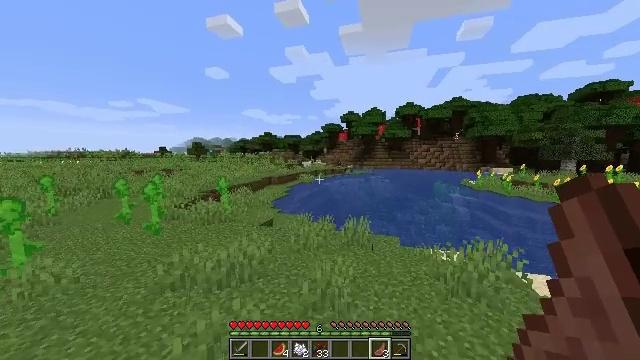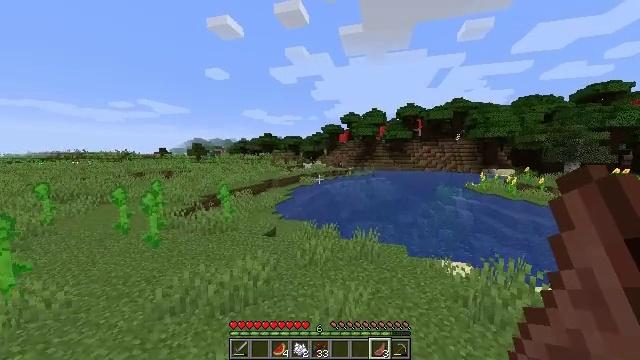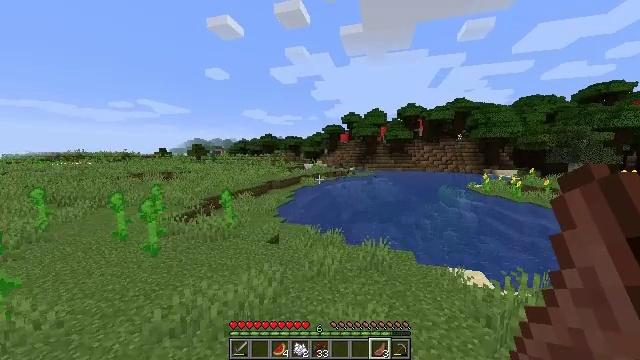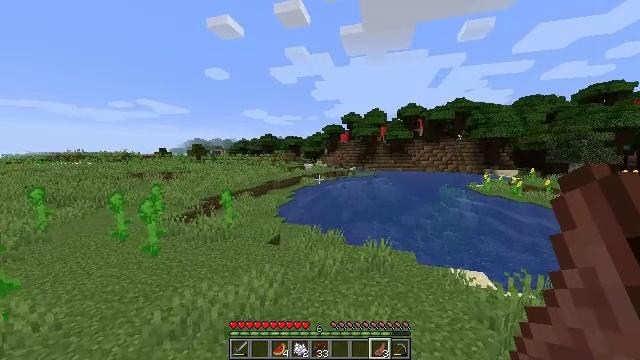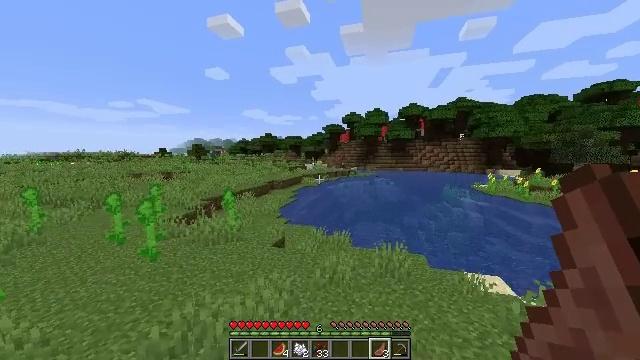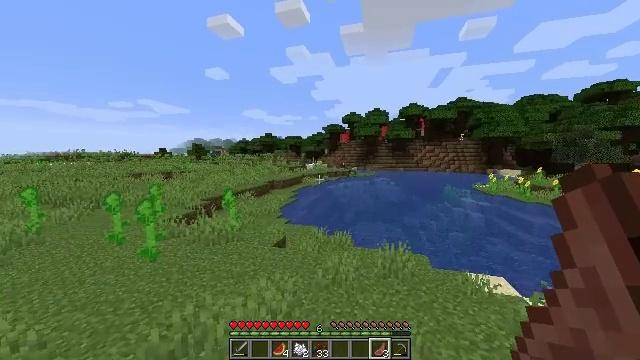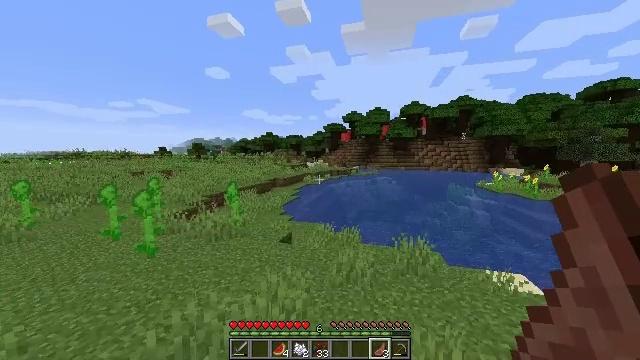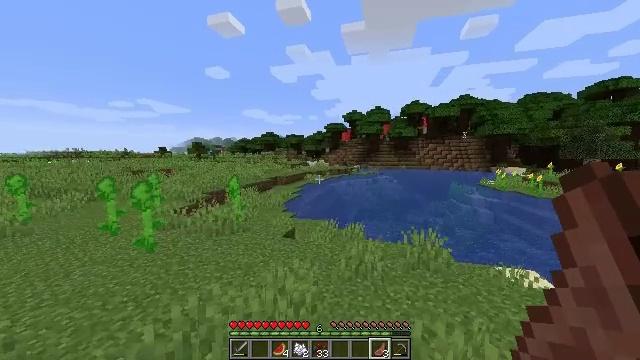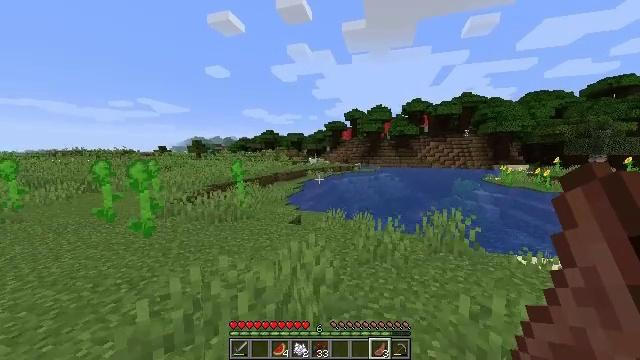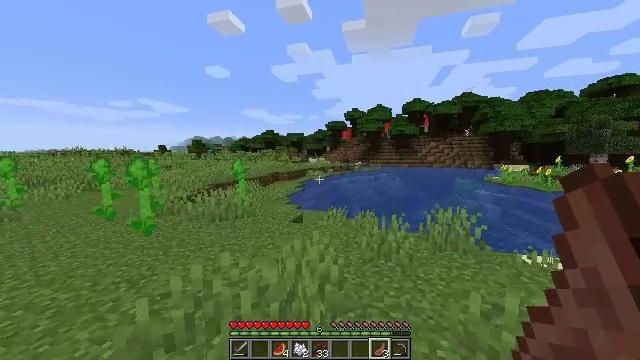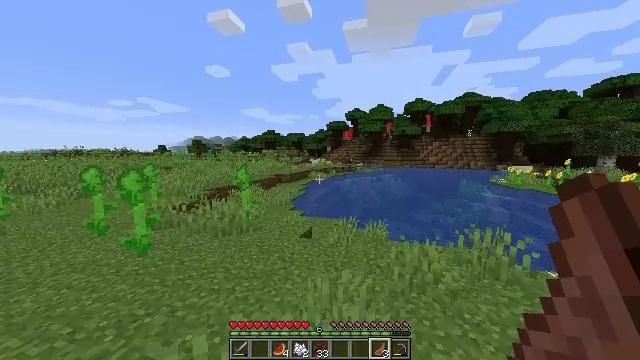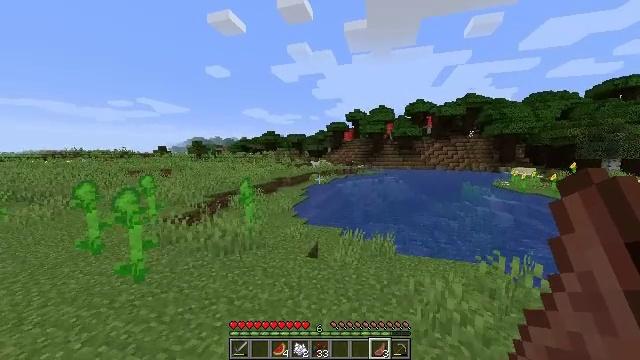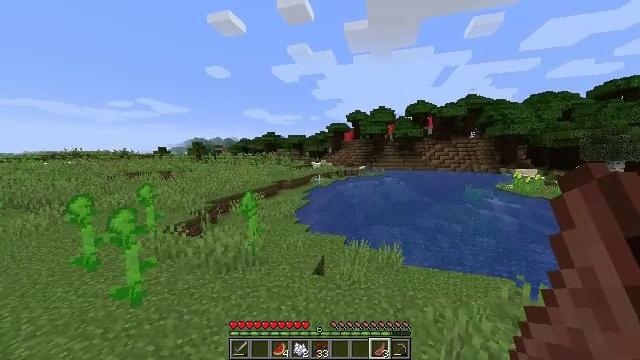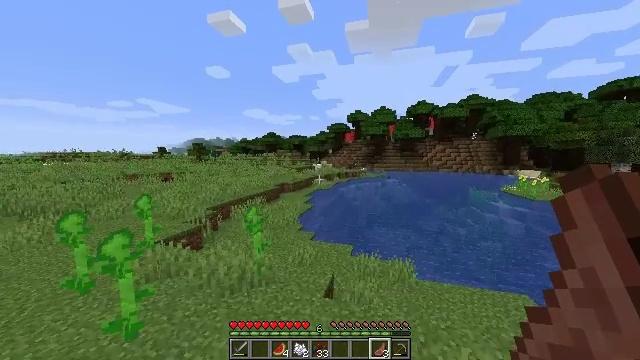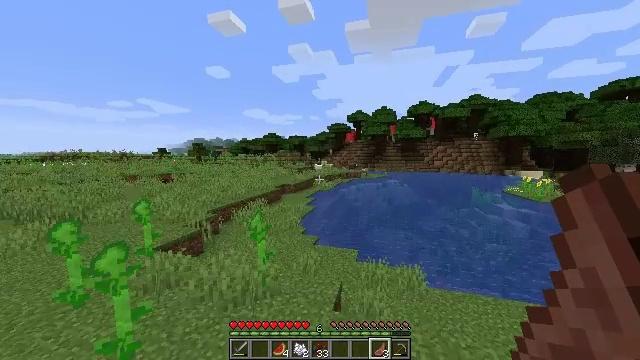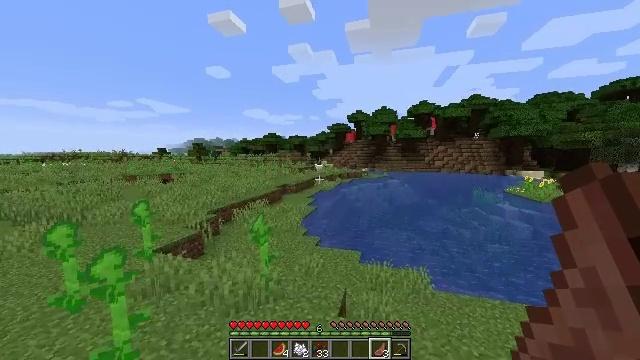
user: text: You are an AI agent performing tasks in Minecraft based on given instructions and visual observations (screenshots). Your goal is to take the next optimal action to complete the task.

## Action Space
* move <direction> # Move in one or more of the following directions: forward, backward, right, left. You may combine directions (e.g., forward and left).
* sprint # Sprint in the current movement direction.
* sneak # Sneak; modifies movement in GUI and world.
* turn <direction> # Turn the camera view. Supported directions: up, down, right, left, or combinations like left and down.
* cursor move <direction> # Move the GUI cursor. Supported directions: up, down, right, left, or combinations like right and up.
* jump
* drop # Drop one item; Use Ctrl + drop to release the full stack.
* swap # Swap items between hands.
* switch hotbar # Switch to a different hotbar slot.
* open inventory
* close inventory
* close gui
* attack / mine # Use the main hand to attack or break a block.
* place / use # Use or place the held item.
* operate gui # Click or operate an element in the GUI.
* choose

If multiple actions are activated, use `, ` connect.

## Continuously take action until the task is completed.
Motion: motion action
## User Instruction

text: Fish and kill the salmon.
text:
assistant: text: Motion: move forward and move left, jump
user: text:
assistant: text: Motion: move forward and move left, jump
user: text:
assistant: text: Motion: move forward and move left, jump
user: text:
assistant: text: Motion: move forward and move left, jump
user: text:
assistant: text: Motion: move forward and move left, jump
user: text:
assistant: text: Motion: move forward and move left, jump
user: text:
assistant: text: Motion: move forward and move left, jump
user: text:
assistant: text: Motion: move forward and move left, jump
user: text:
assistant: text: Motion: move forward and move left, jump
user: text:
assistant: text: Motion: move forward and move left, jump
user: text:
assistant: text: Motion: move forward and move left, jump
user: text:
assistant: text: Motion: move forward and move left, jump
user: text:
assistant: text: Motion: move forward and move left, jump
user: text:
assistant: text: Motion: move forward and move left, jump
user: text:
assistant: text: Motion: move forward and move left, jump
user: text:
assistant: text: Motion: move forward and move left, jump
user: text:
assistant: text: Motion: move forward and move left, jump
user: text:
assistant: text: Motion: move forward and move left, jump
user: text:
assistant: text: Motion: move forward and move left, jump
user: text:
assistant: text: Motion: move forward and move left, jump
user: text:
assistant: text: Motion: move forward and move left, jump
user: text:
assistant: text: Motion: move forward and move left, jump
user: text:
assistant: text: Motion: move forward and move left, jump
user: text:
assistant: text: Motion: move forward and move left, jump
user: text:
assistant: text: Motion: move forward and move left, jump
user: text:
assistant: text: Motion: move forward and move left, jump
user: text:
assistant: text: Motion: move forward and move left, jump
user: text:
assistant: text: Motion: move forward and move left, jump
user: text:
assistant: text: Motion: move forward and move left, jump
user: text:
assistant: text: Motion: move forward and move left, jump